Field crop: maize
Growth stage: 2
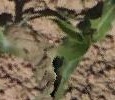
Species: maize